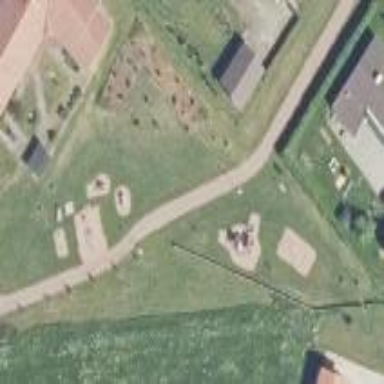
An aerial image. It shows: Playground area for leisure activities on the land.